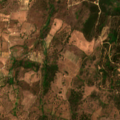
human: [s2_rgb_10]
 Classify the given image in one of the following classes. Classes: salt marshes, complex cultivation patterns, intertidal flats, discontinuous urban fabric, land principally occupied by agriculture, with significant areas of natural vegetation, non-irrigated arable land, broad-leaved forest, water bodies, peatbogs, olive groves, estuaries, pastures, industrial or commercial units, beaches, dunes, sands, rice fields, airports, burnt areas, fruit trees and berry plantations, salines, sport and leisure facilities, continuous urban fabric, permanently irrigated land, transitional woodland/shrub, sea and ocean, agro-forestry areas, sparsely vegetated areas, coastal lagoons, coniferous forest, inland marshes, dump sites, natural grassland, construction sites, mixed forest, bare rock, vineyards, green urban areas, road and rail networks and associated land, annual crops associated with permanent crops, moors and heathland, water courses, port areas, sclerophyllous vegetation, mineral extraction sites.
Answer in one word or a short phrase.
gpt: non-irrigated arable land, olive groves, annual crops associated with permanent crops, land principally occupied by agriculture, with significant areas of natural vegetation, broad-leaved forest